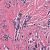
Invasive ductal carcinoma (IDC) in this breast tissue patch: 1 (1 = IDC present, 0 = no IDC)